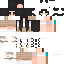
A female human skin with medium skin, wearing brown long hair dressed in a blue tshirt and brown skirt, featuring a closed mouth.